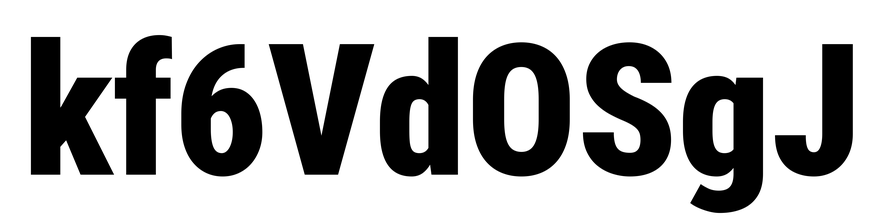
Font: Roboto_Condensed_Black